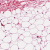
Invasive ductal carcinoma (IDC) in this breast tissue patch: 0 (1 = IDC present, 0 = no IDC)